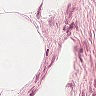
Metastatic tissue present: no